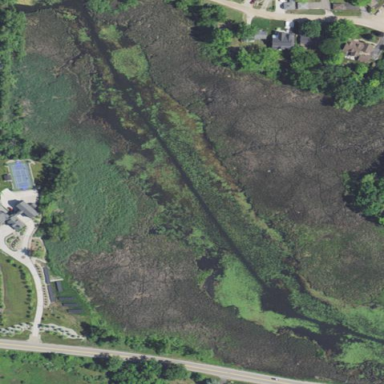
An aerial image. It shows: Marshy wetland area.